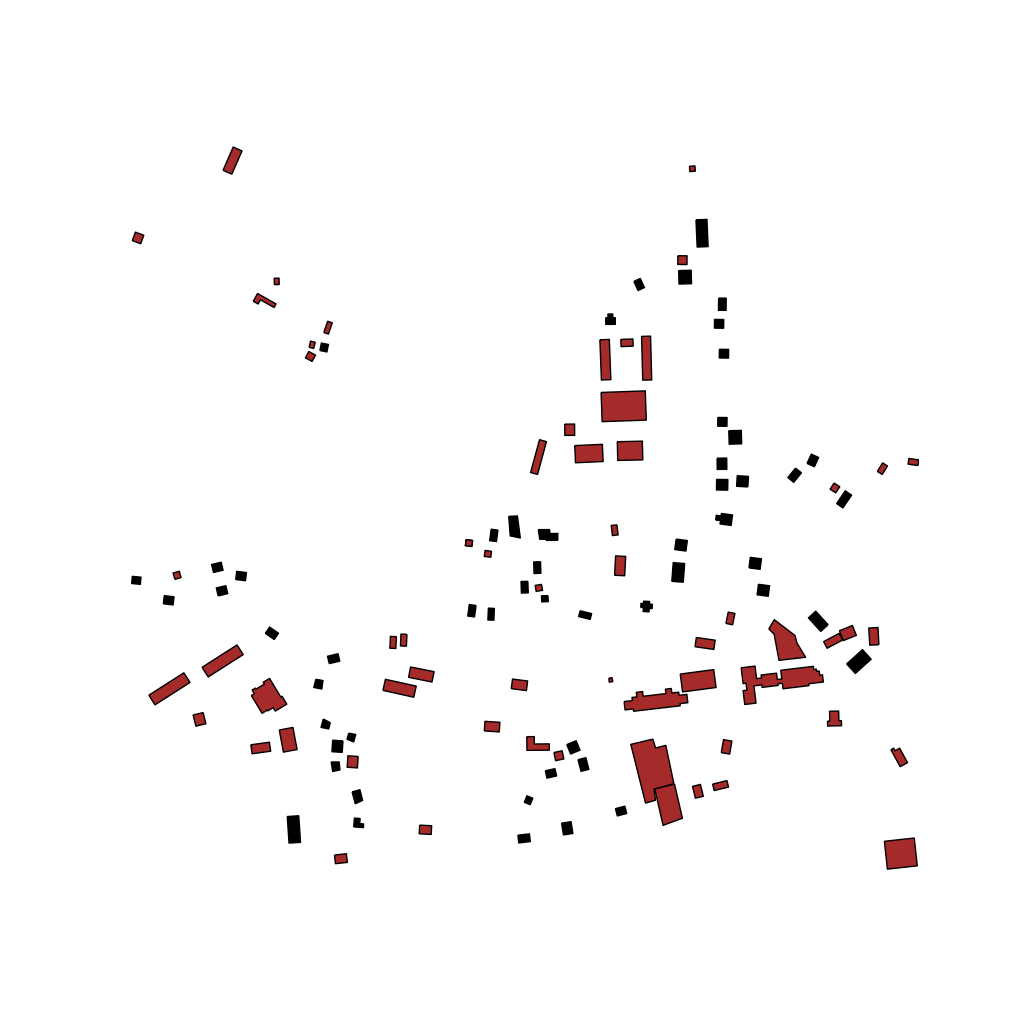
Tags: overhead vector_map, agriculture, industrial, recreation, soviet, individual_rise, low_rise, density_1, Building, Facility, 1.0 km²